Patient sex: F
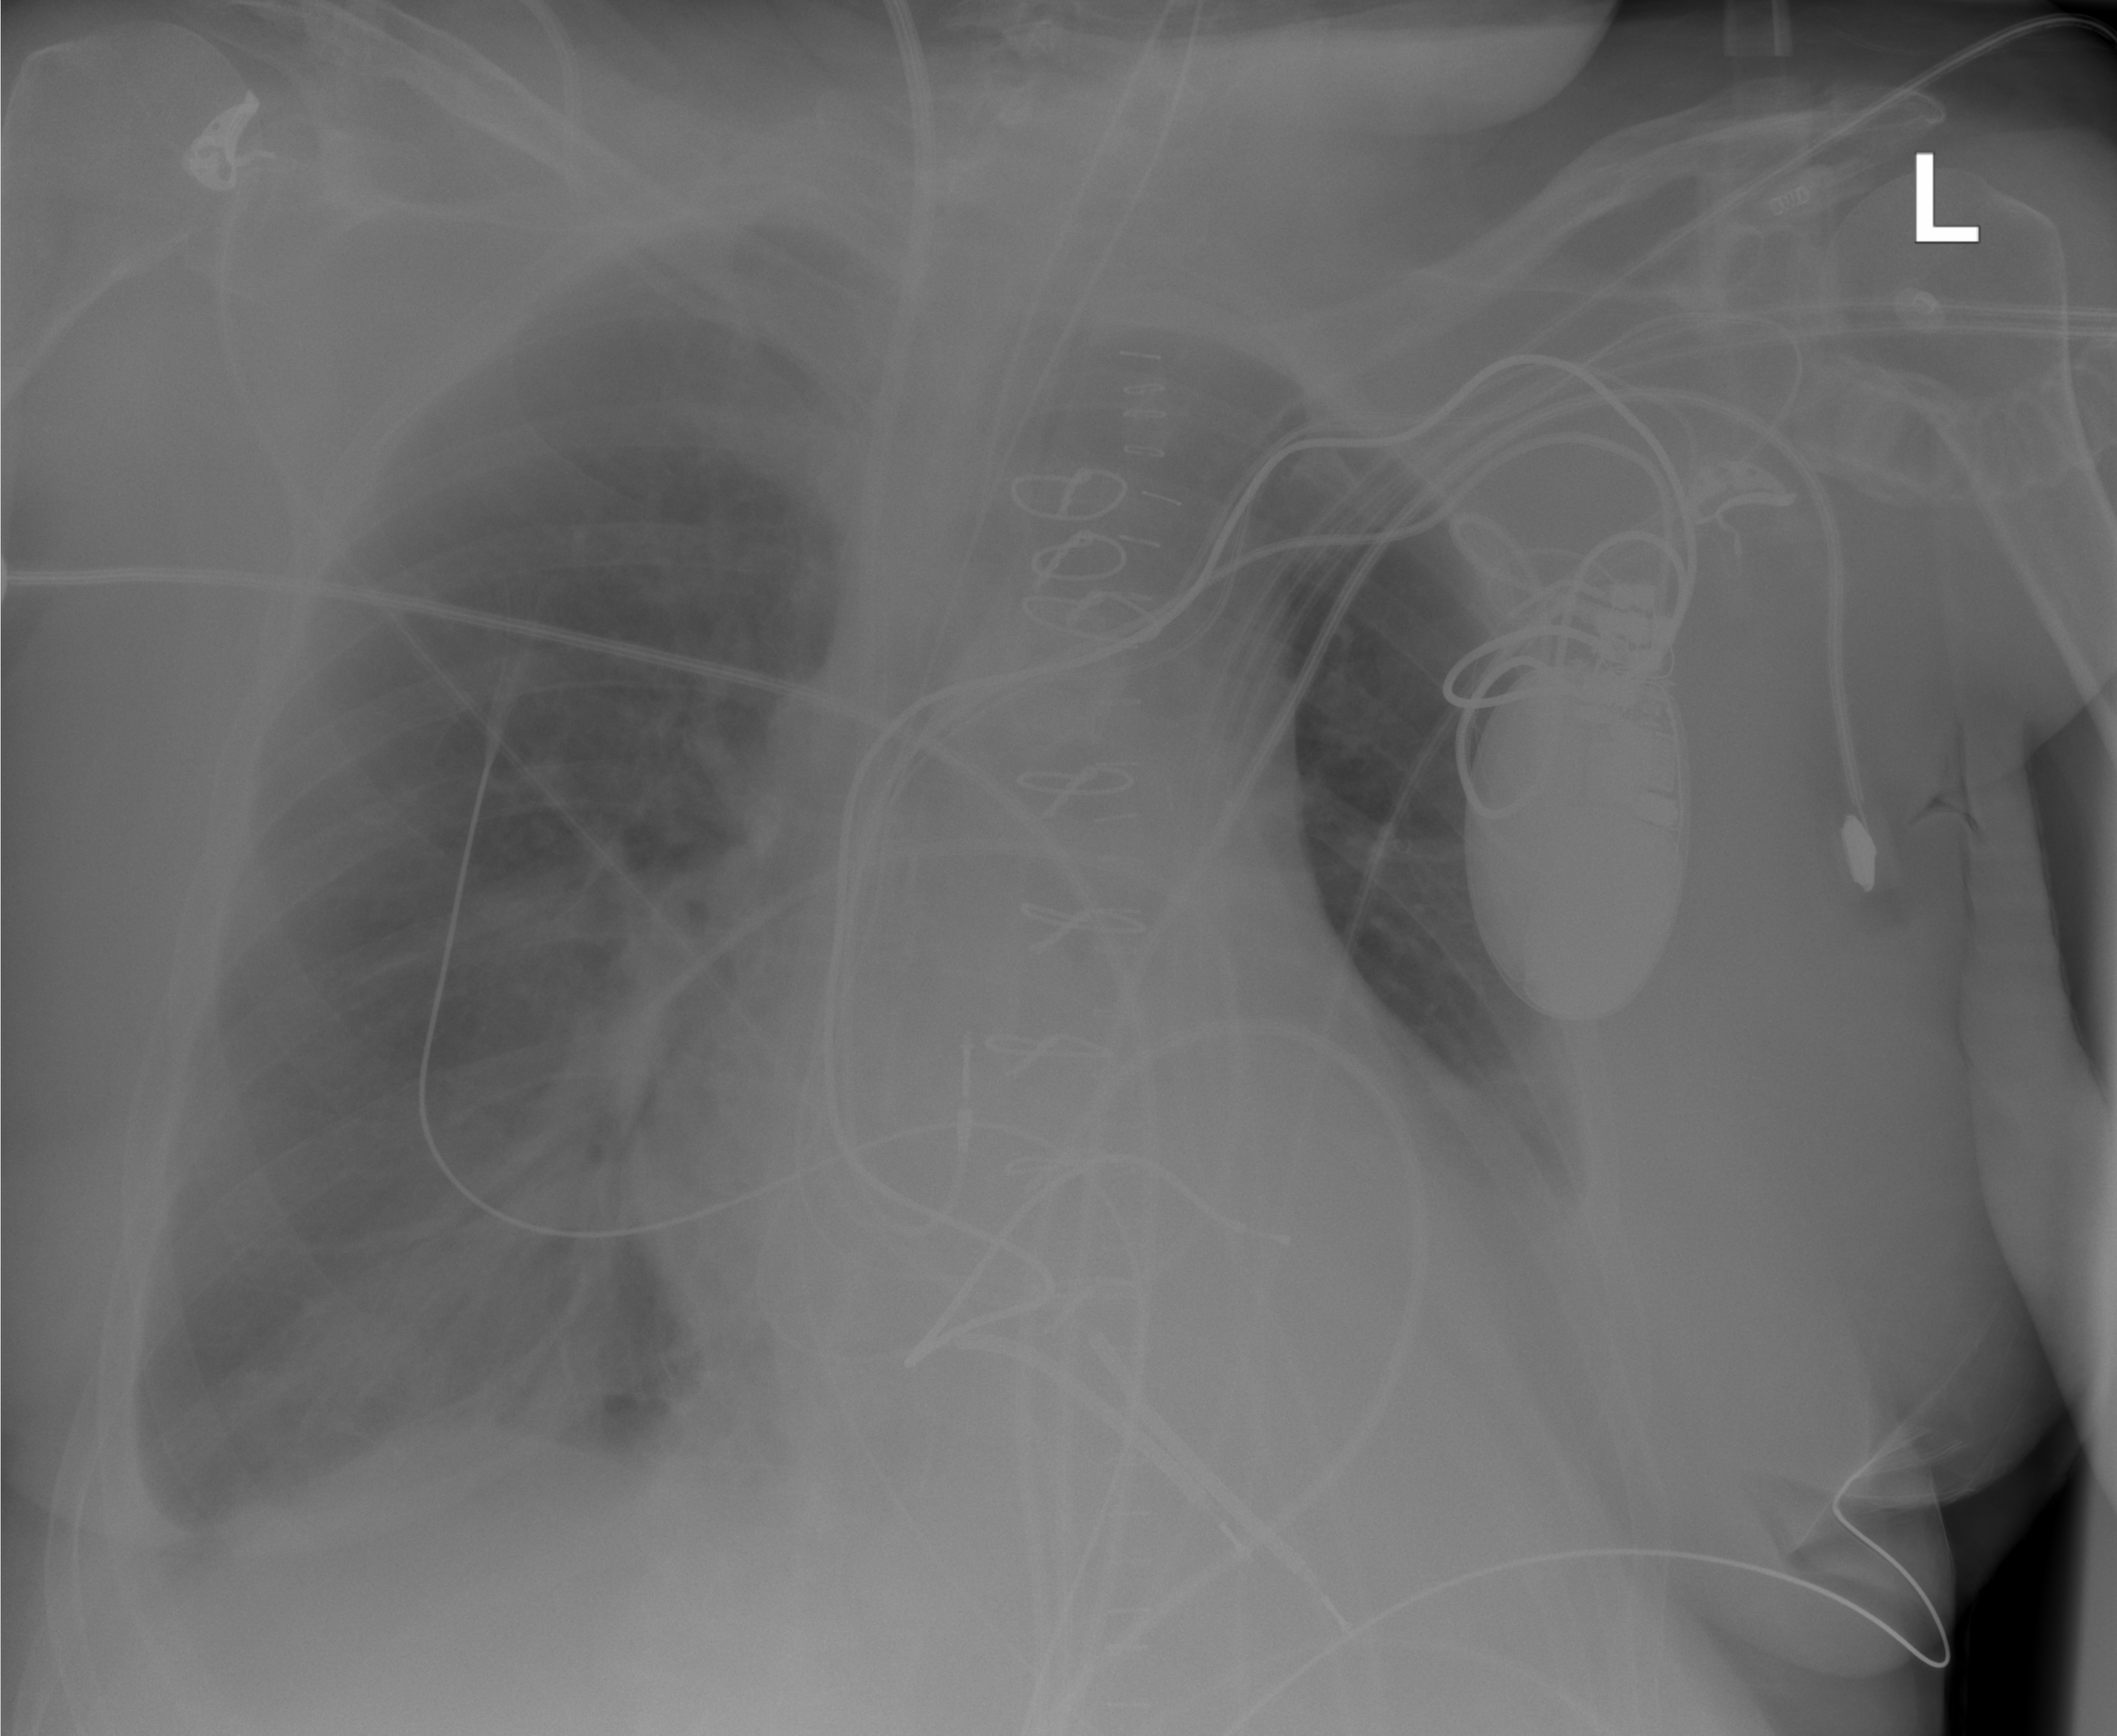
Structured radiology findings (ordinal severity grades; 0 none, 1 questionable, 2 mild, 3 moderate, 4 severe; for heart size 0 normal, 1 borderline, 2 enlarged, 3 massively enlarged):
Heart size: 2
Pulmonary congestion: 2
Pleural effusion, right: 2
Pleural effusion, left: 3
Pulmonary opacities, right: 2
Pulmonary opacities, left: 0
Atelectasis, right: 2
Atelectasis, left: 3